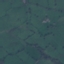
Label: Pasture